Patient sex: M
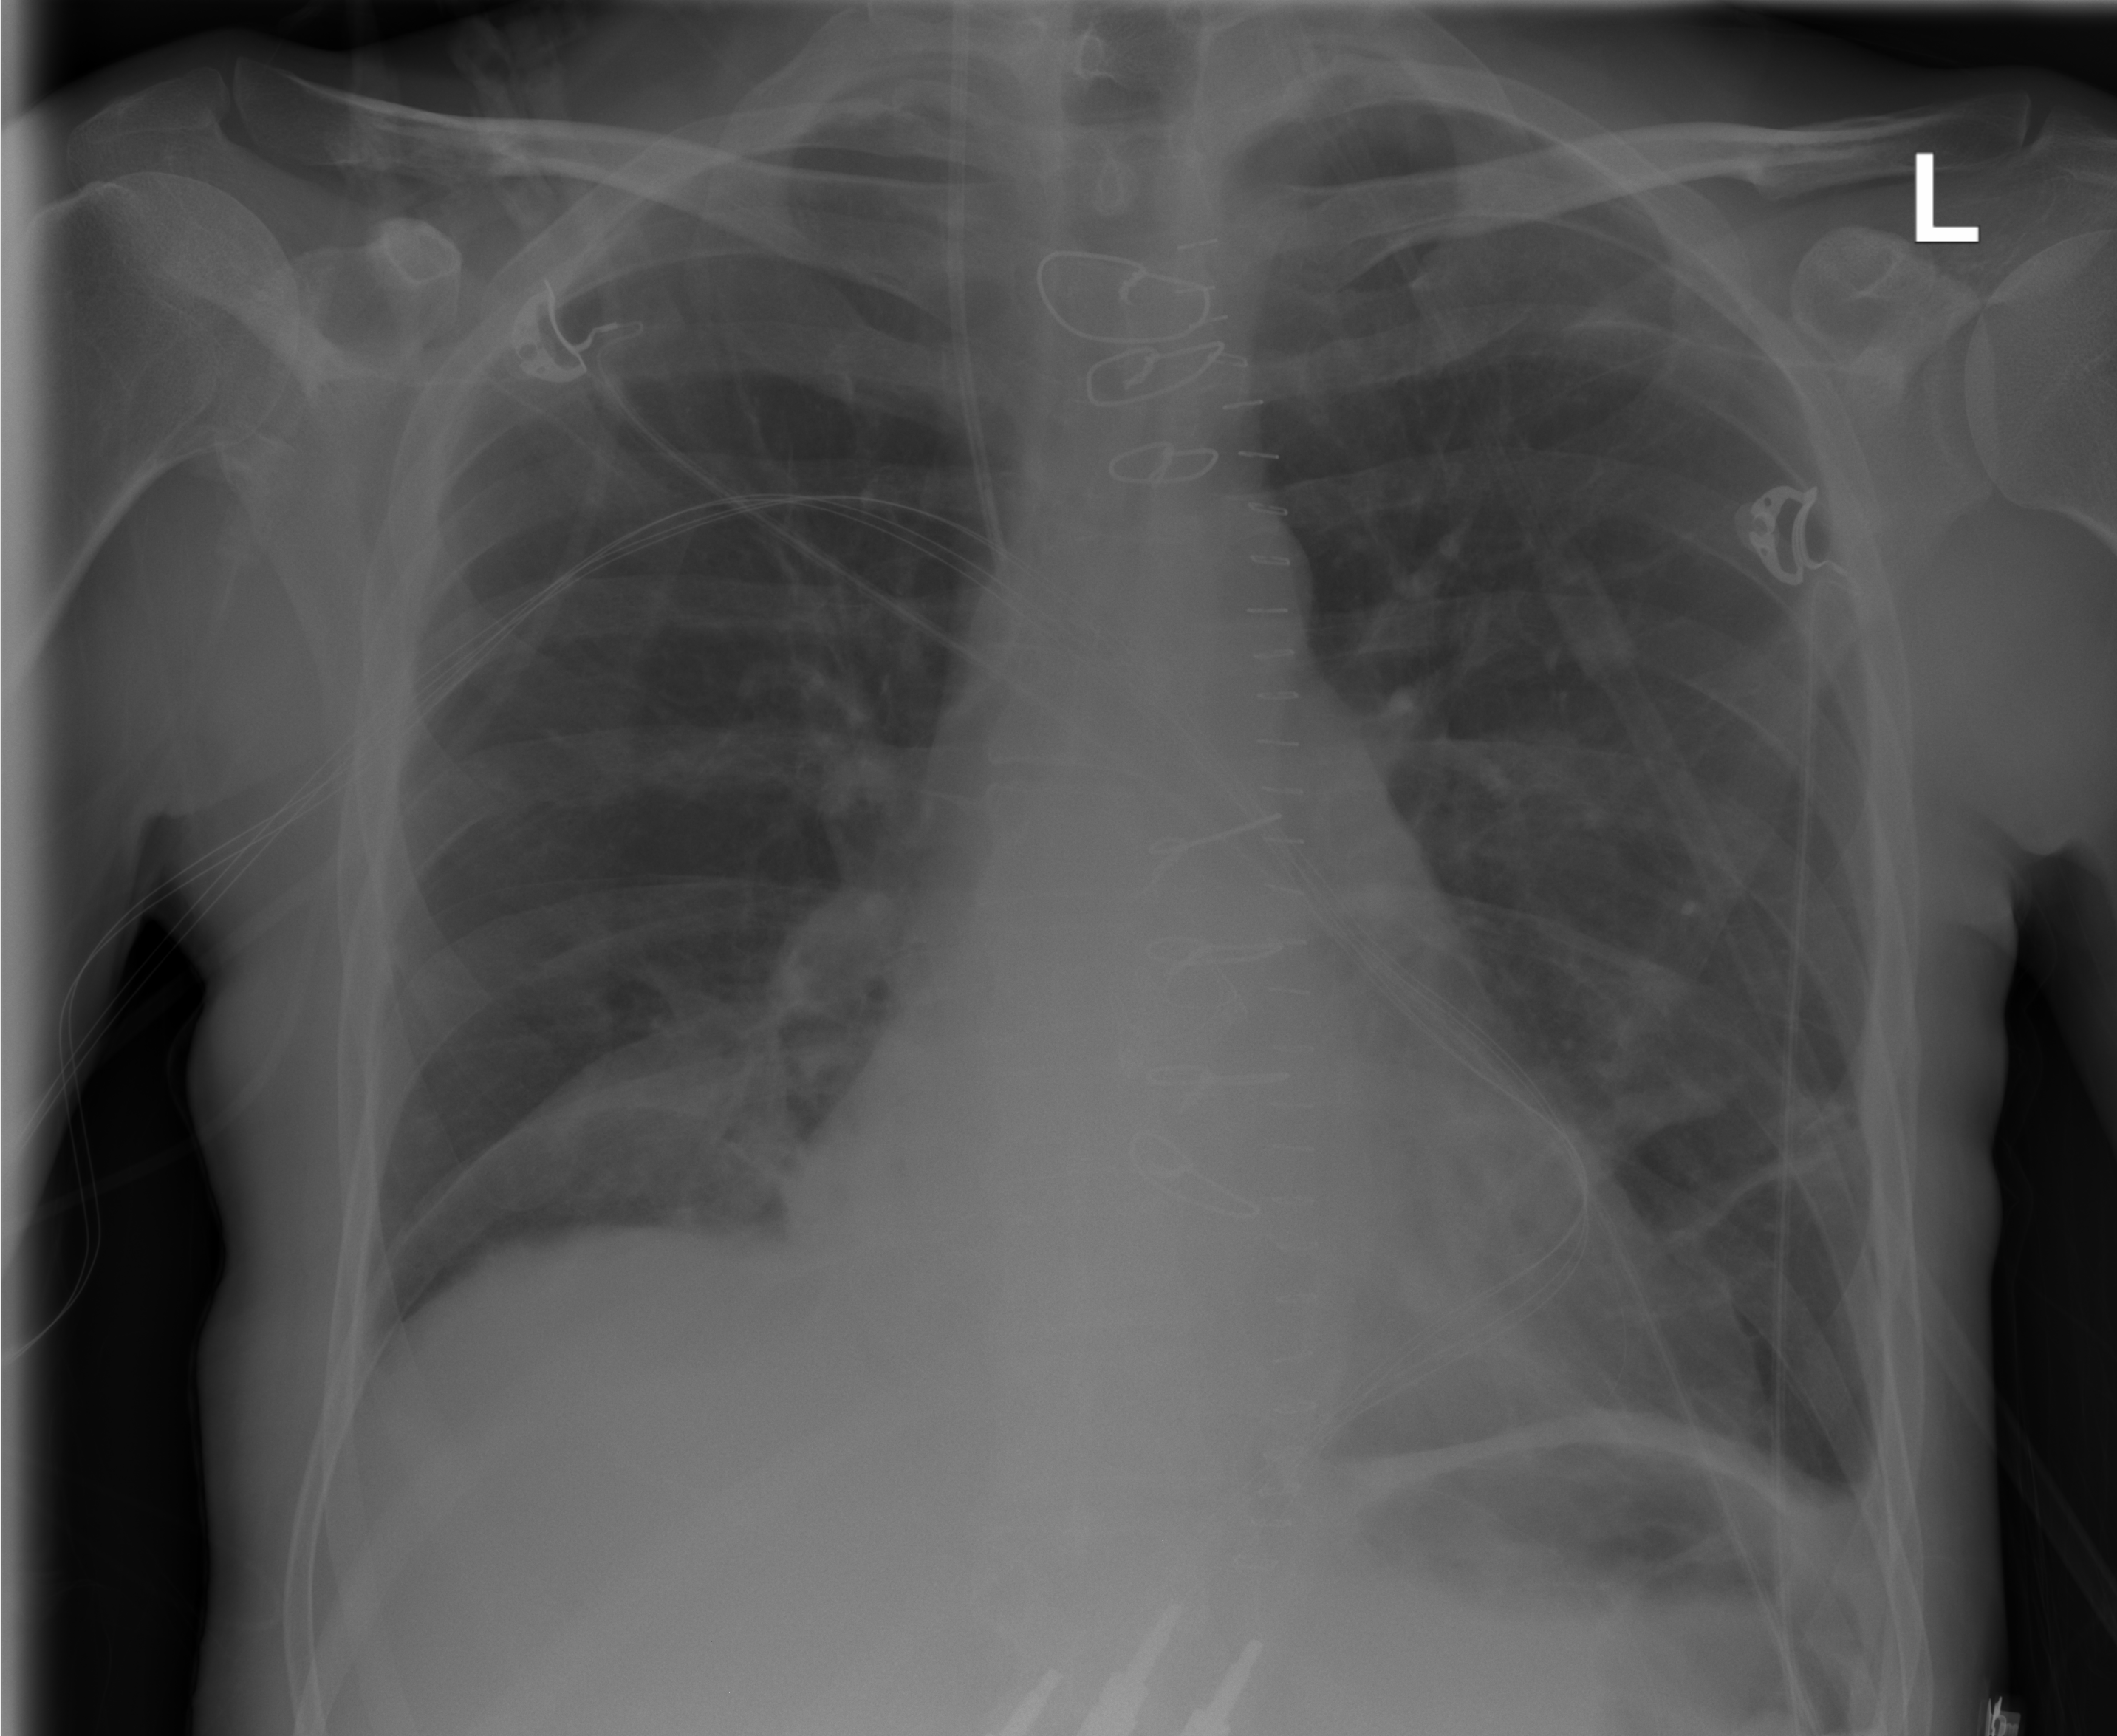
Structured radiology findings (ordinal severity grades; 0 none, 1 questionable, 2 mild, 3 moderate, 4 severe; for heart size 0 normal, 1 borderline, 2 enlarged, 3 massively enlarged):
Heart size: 0
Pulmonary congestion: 0
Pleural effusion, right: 0
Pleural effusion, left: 1
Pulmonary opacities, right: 0
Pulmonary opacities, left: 0
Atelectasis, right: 0
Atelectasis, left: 1